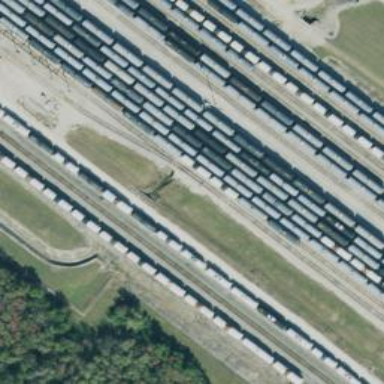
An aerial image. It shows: Railway yard.